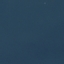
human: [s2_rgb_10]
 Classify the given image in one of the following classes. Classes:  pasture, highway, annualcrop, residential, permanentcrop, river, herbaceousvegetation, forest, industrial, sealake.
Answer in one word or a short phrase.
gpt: SeaLake